Question: ## Intro
I'm using AngularJS with the AngularUI module to build an admin interface with several views.
I have a simple Layout for public pages which has one ui-view and another one for admin pages which has four ui-views (header, sidebar, main, footer).
## Problem
The problem I have is if I set the ui-view main the public state won't display the login view, but if I won't set the ui-view main the public state will display the login view. The header, sidebar and footer work with any setting. It seems some setting is overriding another even I tried to set absolute names. Could someone explain what's going on here?
- -
---

---
'''
<body>
...
<div ui-view="public">
</div>
<div class="admin">
<div ui-view="header"></div>
<div ui-view="sidebar"></div>
<div class="container" style="margin-top:60px" ui-view="">
<!-- ^ add main here -->
</div>
<div ui-view="footer"></div>
</div>
...
</body>
'''
---
## Code example
I set up a minimal full code example to outline the problem:
<URL>
<URL>
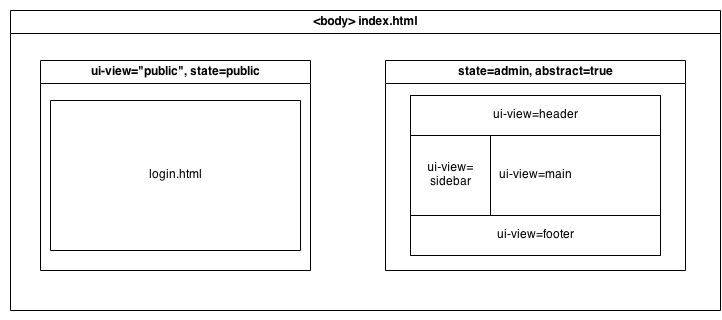
Answer: I've played around with your demo a little bit and had a look at the <URL>.
If you change your 'public' state as shown below then it seems to work.
Original:
'''
.state('public', {
url: '/login',
title: 'Login',
templateUrl: 'login.html'
})
'''
Updated:
'''
.state('public', {
url: '/login',
views: {
'main@': {
title: 'Login',
templateUrl: 'login.html'
}
}
})
'''
Here is an updated plunkr:
<URL>
Is that what you're trying to do, or are you trying to set up 'login' as a nested view?